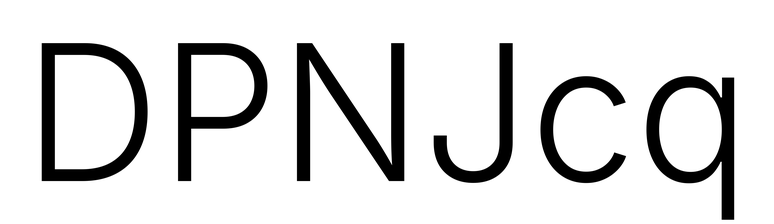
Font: Inter_Light